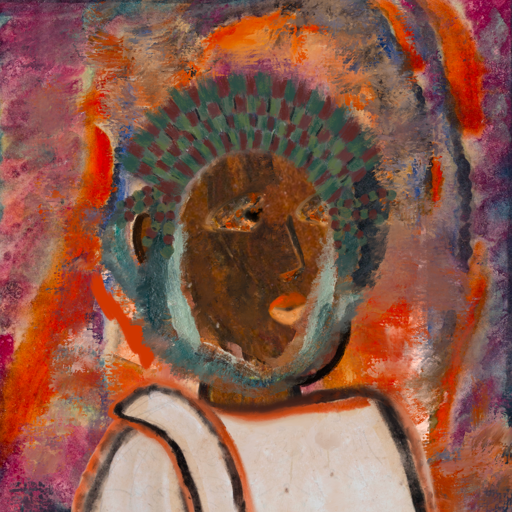
Background: Experience, Head And Neck Side: Mosgoul, Face Side: Gypsy_Queen, Bust: Roy_Bahadur, Hair Side: Boggyland, Head Accessory: After_Raid_Crown, Second Necklace: Blank, Necklace: Blank, Baby: Blank